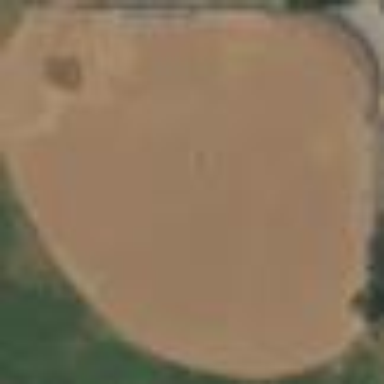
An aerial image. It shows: Baseball pitch with clay surface for the sport.